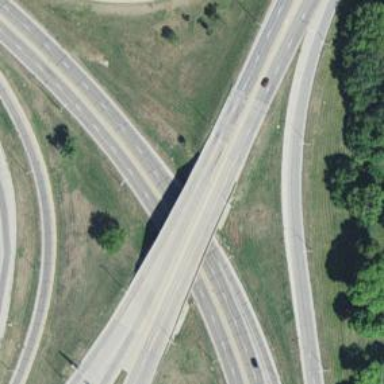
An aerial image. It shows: Trunk link highway.